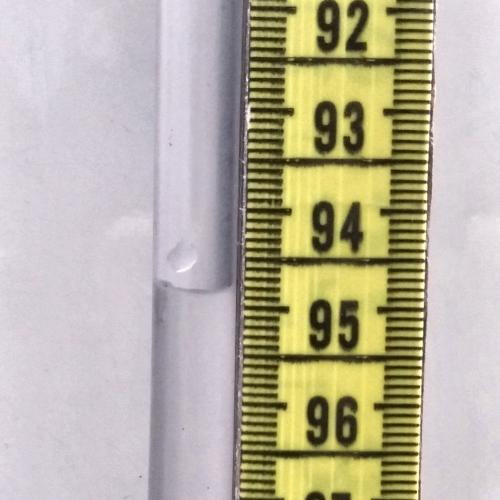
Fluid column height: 94.8 cm